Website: ulta-beauty
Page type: delivery-shipping
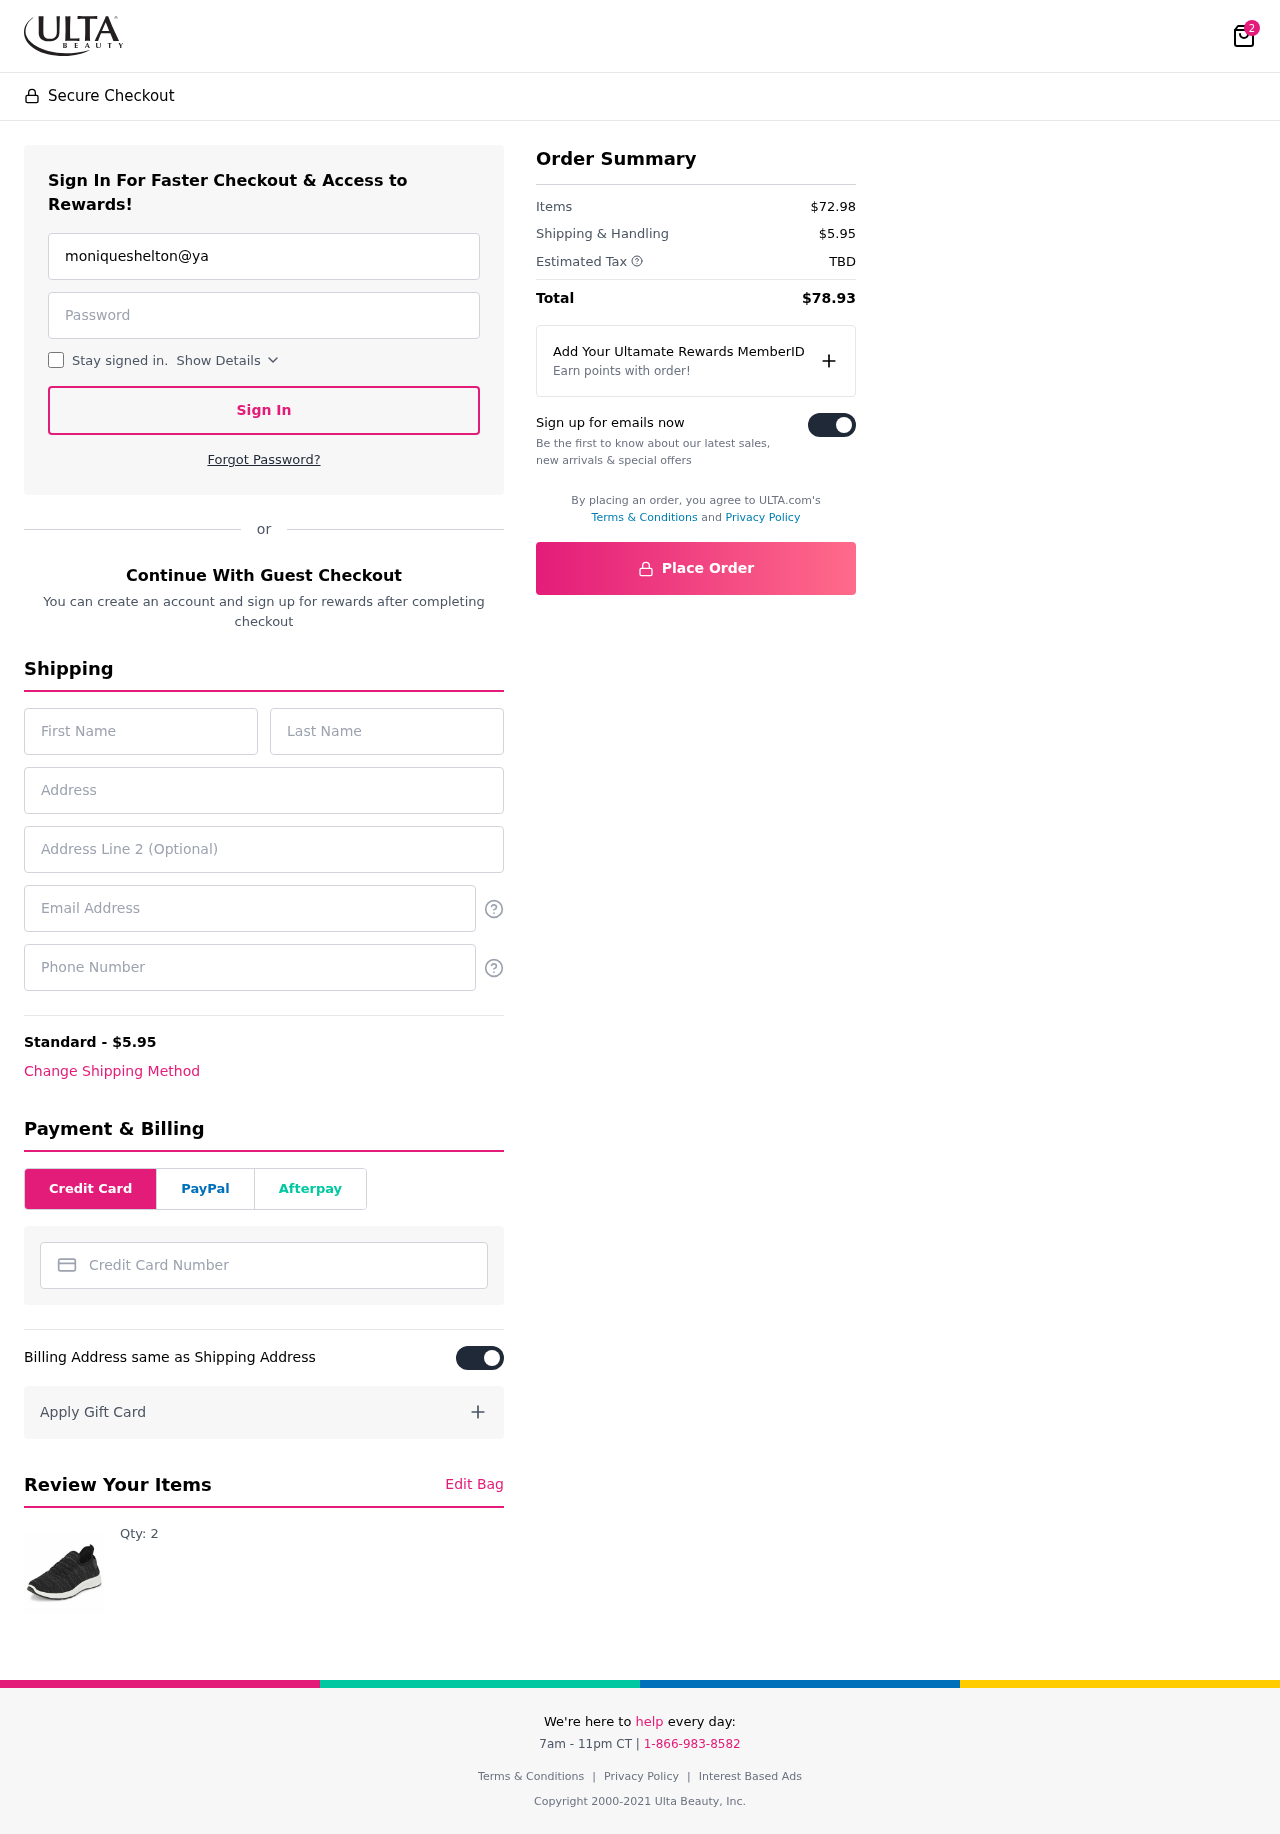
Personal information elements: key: PII_CARD_NUMBER
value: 3436 1454 4029 196
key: PII_EMAIL
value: moniqueshelton@yahoo.com
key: PII_EMAIL2
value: moniqueshelton@yahoo.com
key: PII_FIRSTNAME
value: Monique
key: PII_LASTNAME
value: Shelton
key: PII_PHONE
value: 5822546772
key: PII_STREET
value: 1927 Eric Springs Apt. 796
Product elements: key: PRODUCT1_QUANTITY
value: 2
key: PRODUCT1
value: Qty: 2
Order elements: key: ORDER_NUM_ITEMS
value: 2
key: ORDER_SHIPPING_COST
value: $5.95
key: ORDER_SUBTOTAL
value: $72.98
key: ORDER_TAX
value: TBD
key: ORDER_TOTAL
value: $78.93